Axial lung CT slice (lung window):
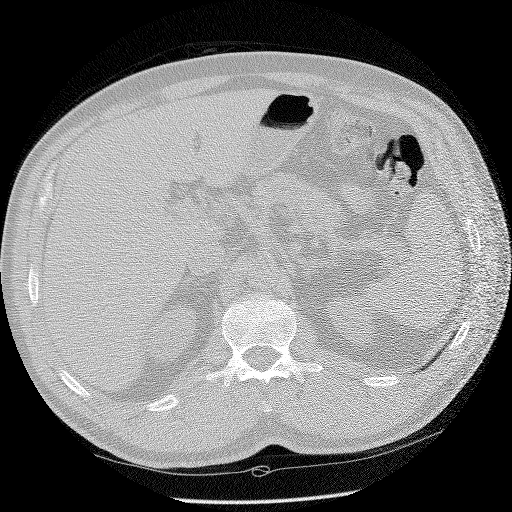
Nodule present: no